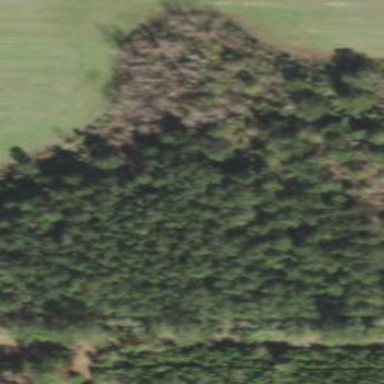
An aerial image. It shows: Woodland consisting mainly of needle-leaved trees.